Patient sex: F
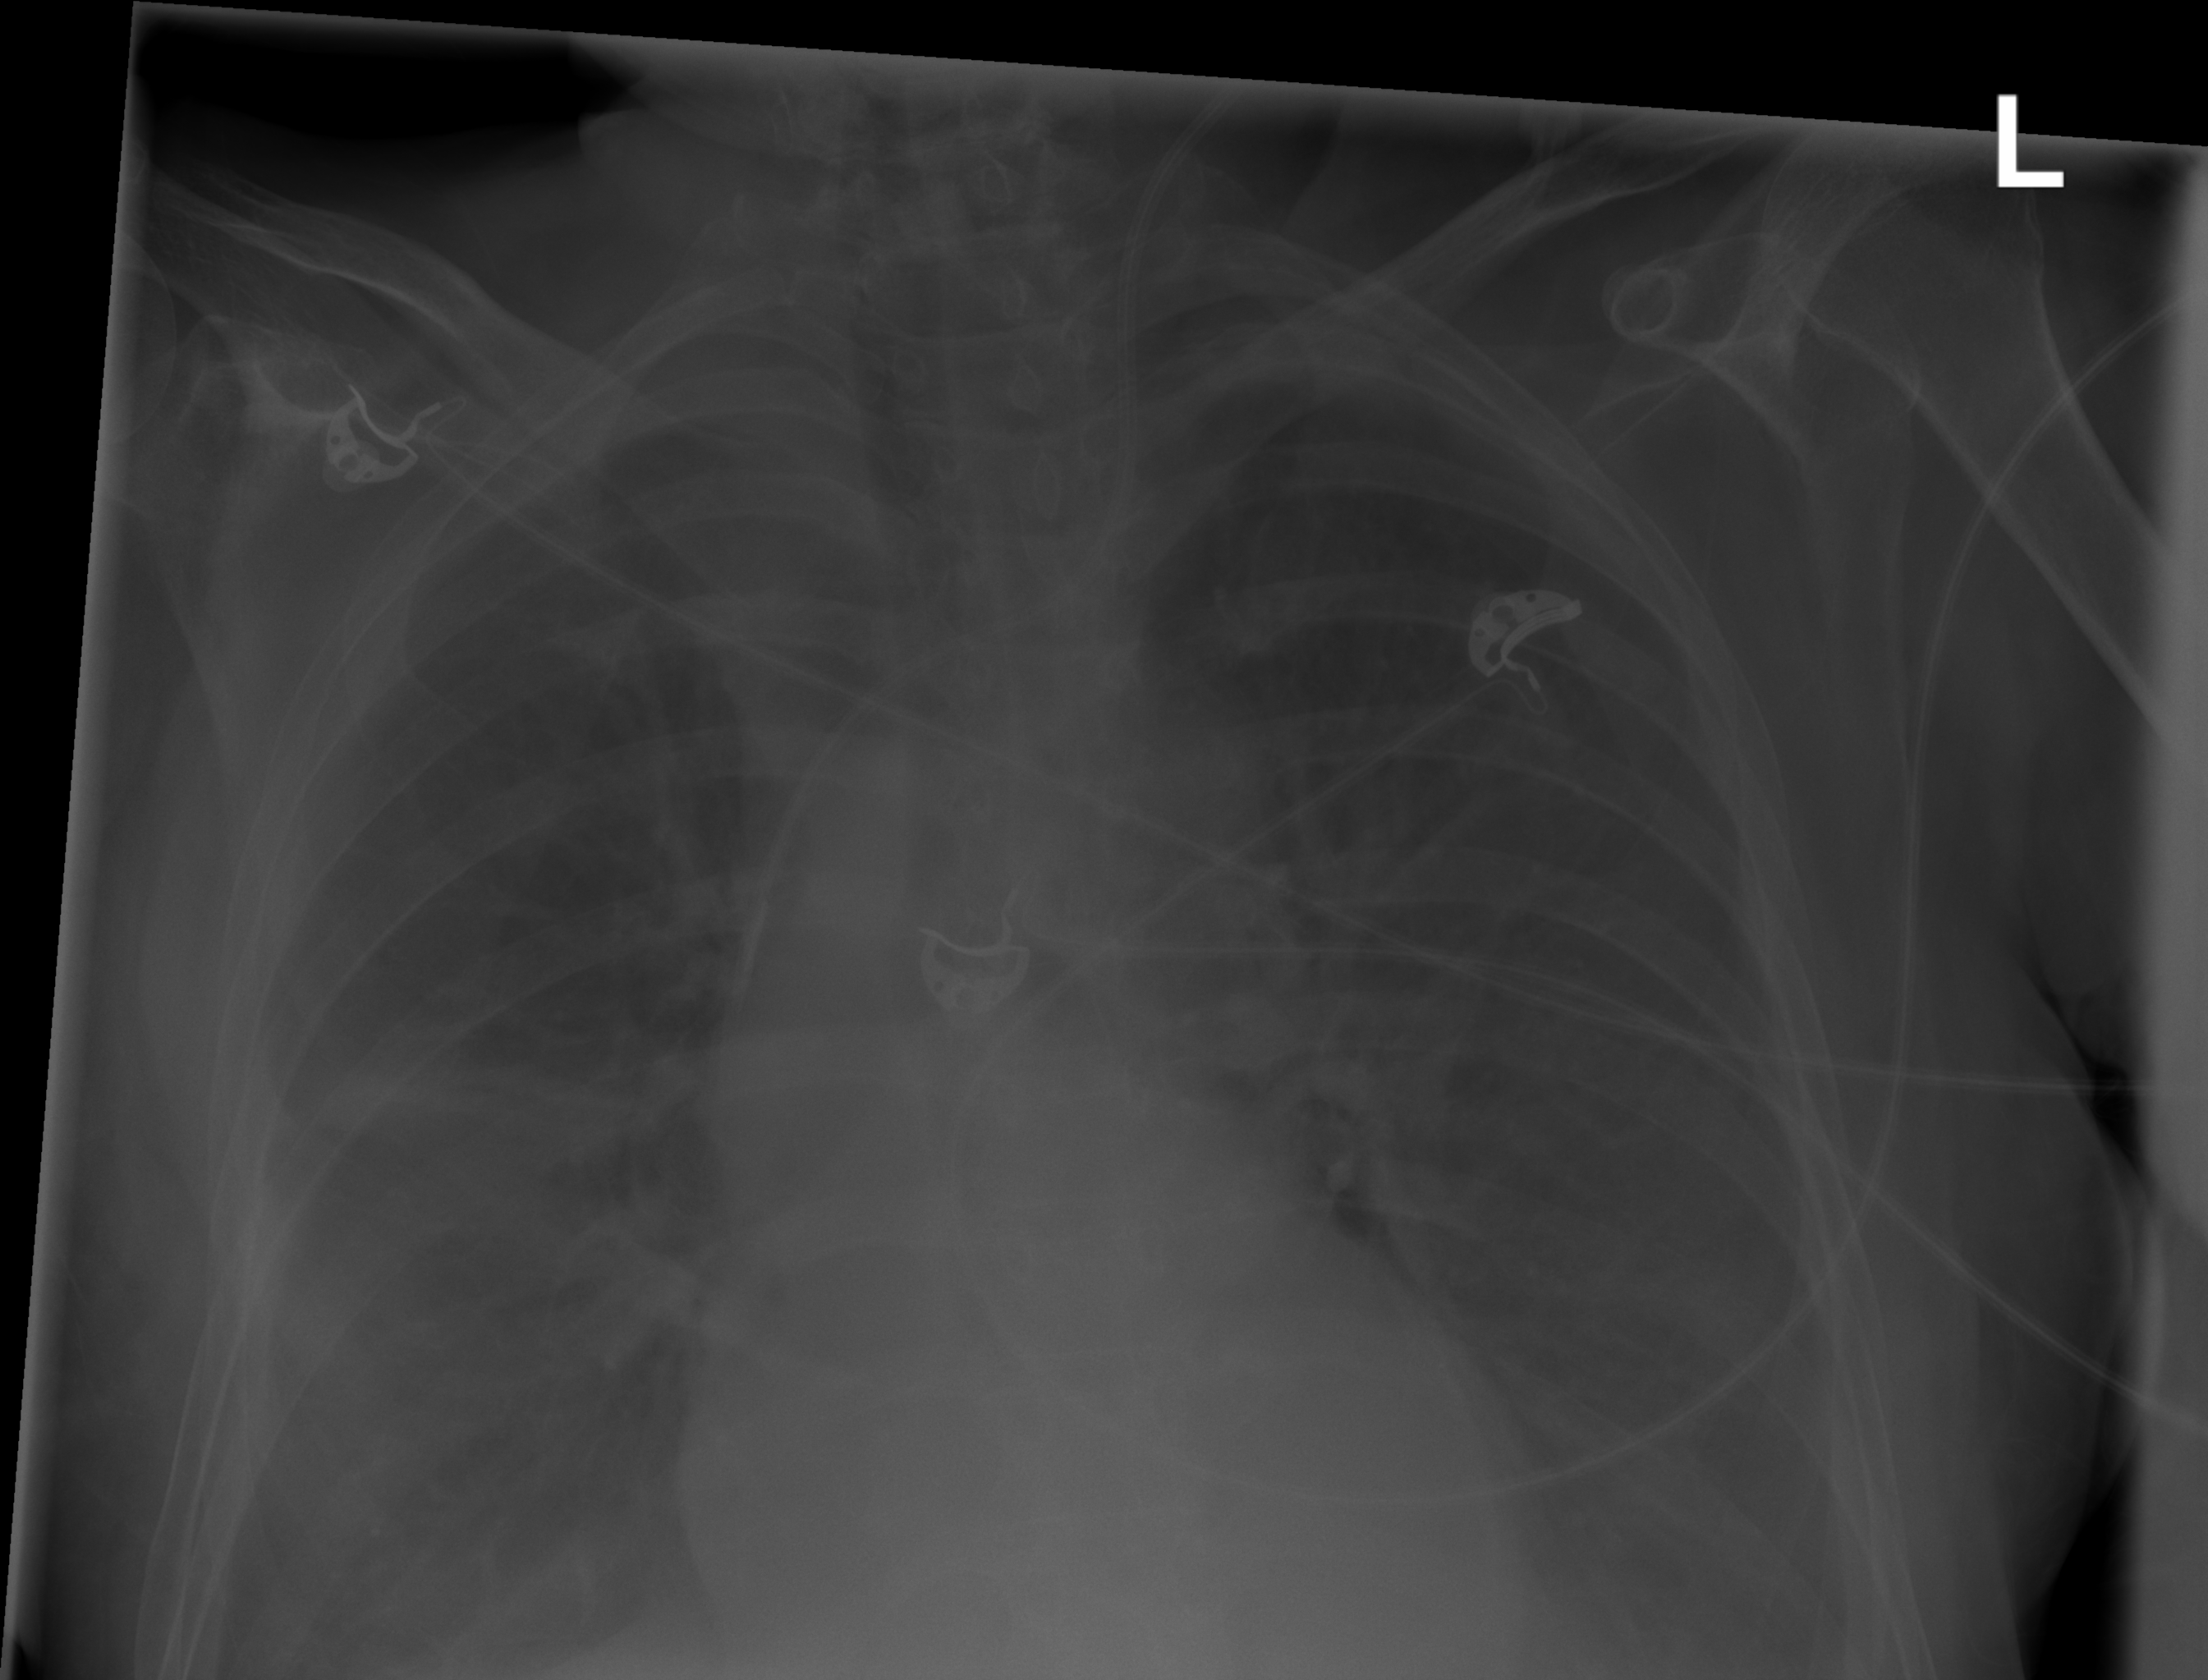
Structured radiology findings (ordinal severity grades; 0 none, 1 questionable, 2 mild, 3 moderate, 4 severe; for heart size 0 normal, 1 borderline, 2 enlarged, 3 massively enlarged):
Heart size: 0
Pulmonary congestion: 0
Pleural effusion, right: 3
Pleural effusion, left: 3
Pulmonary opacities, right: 1
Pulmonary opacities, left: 0
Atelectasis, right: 3
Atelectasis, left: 3